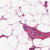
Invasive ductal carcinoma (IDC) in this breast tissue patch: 0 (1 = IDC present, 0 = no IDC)